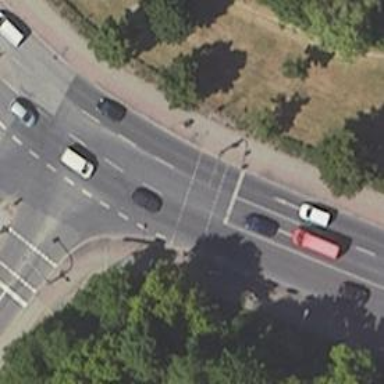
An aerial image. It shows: Road crossing with traffic signals.